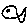
Label: fish